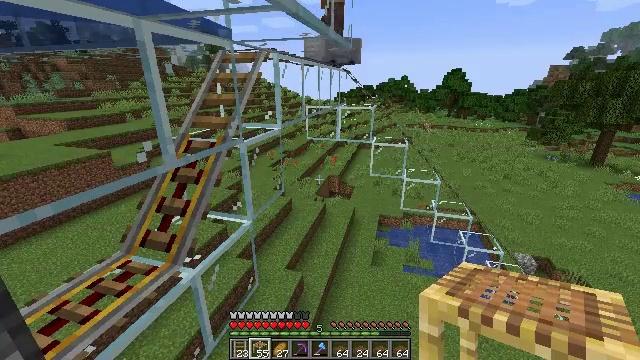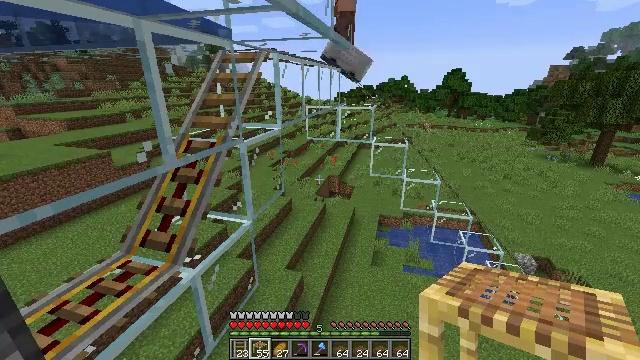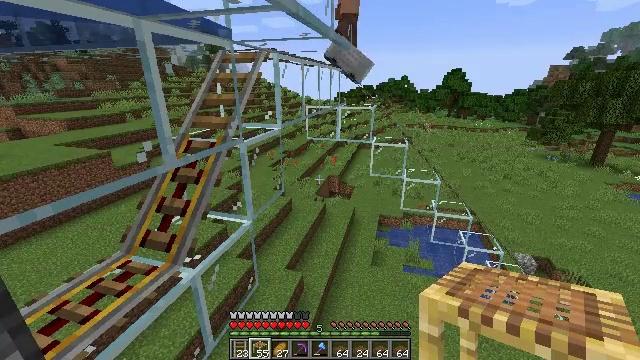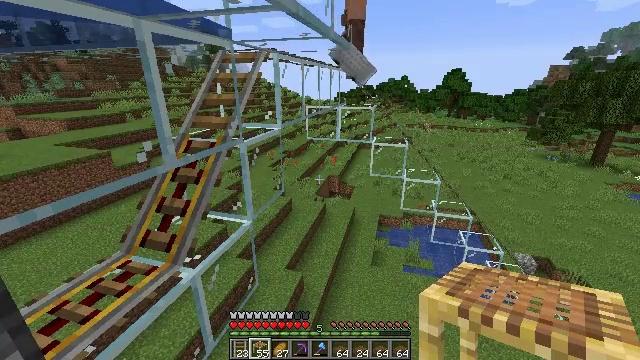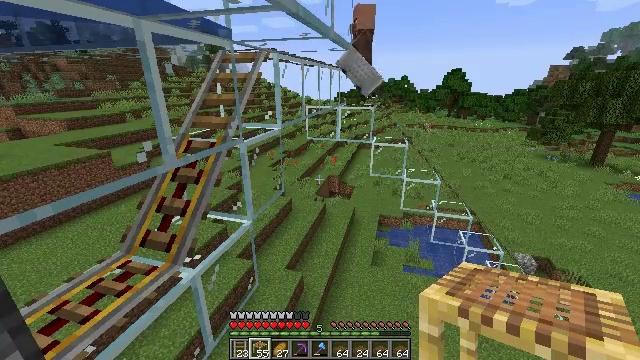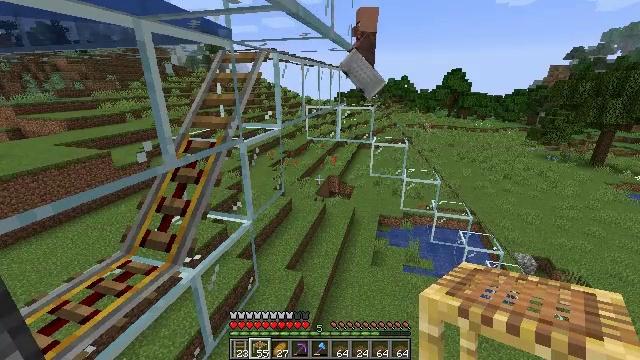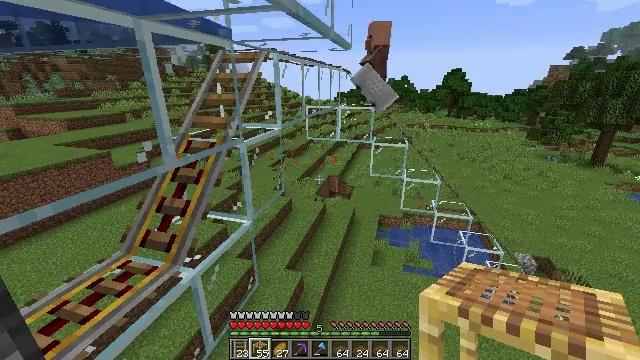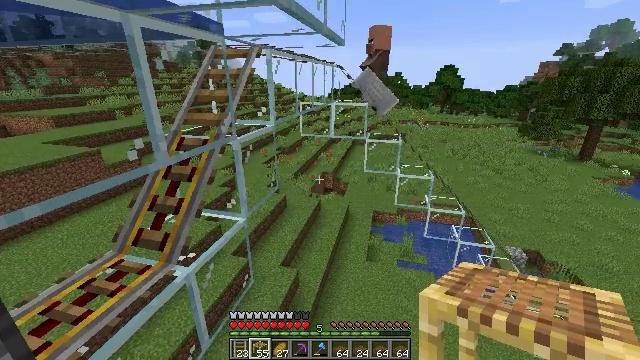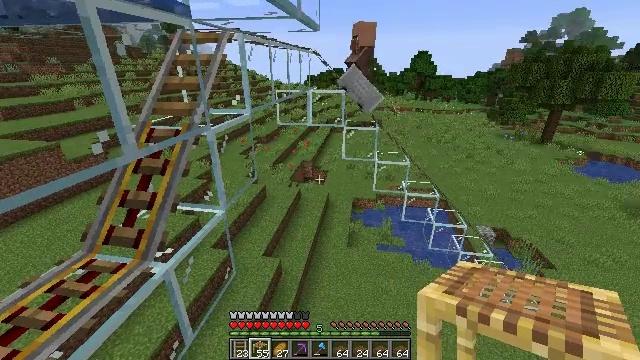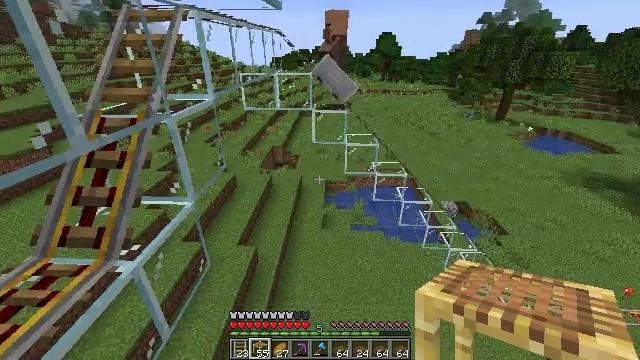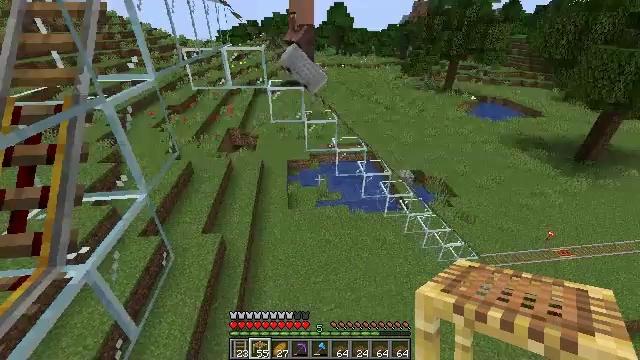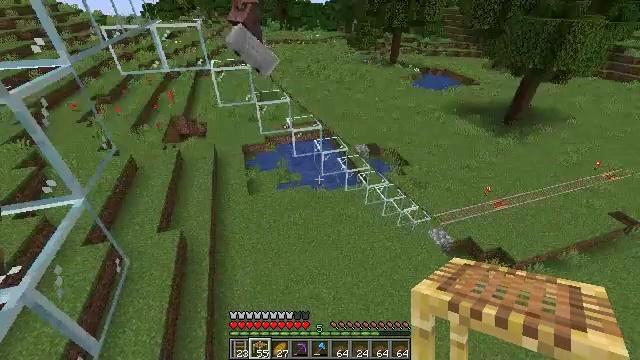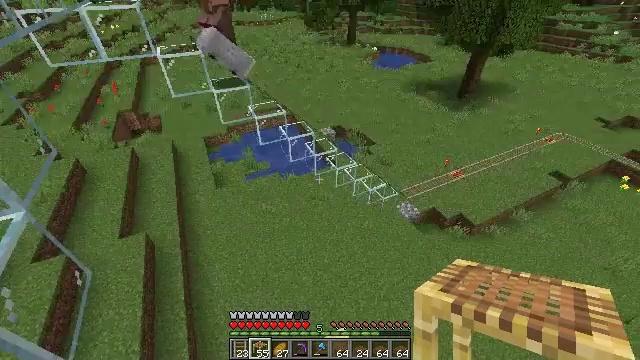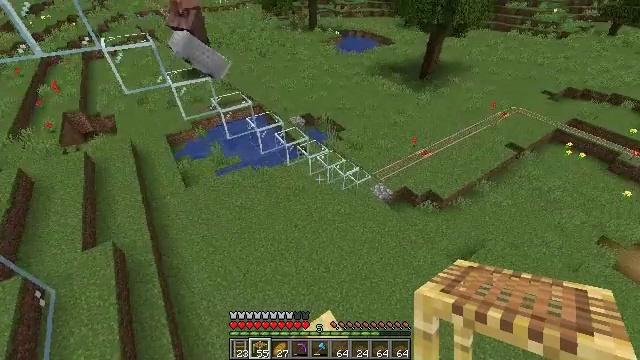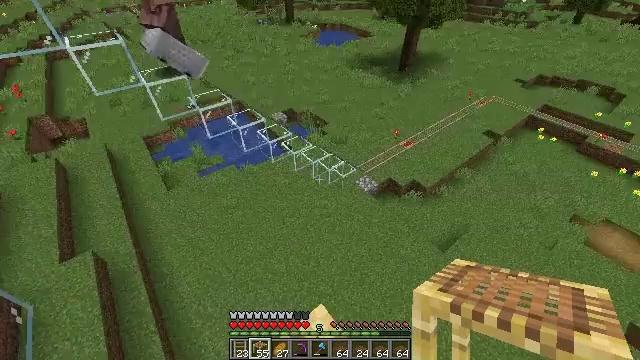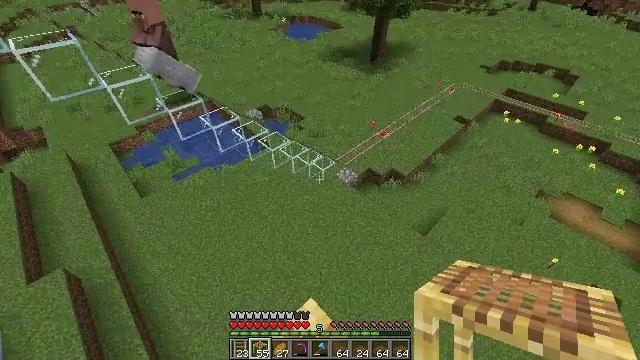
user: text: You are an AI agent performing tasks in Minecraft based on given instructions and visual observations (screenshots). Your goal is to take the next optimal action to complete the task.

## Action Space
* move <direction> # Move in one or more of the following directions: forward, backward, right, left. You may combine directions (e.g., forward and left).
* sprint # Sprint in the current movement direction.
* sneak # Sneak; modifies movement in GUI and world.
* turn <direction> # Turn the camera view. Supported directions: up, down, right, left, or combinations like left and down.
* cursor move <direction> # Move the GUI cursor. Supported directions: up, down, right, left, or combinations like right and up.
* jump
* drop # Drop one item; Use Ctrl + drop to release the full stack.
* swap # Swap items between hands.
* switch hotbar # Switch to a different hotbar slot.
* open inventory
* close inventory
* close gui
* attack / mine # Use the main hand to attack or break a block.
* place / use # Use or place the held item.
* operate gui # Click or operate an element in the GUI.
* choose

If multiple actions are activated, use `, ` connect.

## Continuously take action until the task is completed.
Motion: motion action
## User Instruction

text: Mine the rail.
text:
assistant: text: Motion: no_op
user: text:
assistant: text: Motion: no_op
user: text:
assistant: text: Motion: no_op
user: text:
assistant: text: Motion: no_op
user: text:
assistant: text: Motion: no_op
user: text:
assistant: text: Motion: no_op
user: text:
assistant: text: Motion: turn right
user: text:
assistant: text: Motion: turn right and down
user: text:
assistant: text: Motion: turn right and down
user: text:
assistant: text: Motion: turn right and down
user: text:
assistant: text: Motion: turn right and down
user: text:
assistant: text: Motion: turn right and down
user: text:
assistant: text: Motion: turn right and down
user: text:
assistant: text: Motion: turn right and down
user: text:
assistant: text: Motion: turn right and down
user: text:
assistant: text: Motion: turn right
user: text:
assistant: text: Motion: no_op
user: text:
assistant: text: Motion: no_op
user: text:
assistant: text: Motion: no_op
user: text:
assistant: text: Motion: no_op
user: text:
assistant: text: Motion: no_op
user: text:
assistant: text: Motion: no_op
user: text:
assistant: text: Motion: no_op
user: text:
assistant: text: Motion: no_op
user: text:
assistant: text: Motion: no_op
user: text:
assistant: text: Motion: no_op
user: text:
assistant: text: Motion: no_op
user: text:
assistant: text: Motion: no_op
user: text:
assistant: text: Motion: no_op
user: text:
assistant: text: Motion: no_op